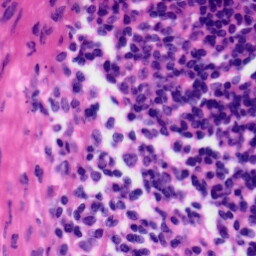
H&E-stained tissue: Tonsil